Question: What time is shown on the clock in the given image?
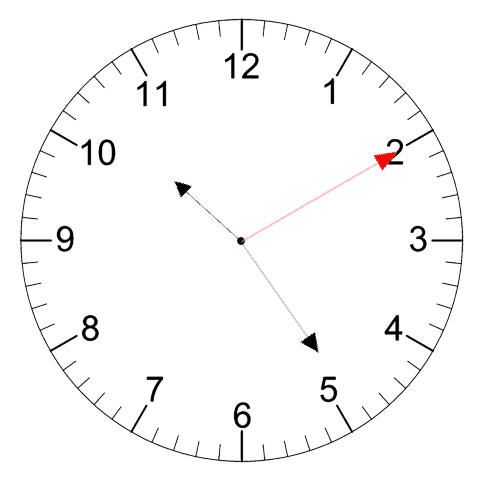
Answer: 10:24:10